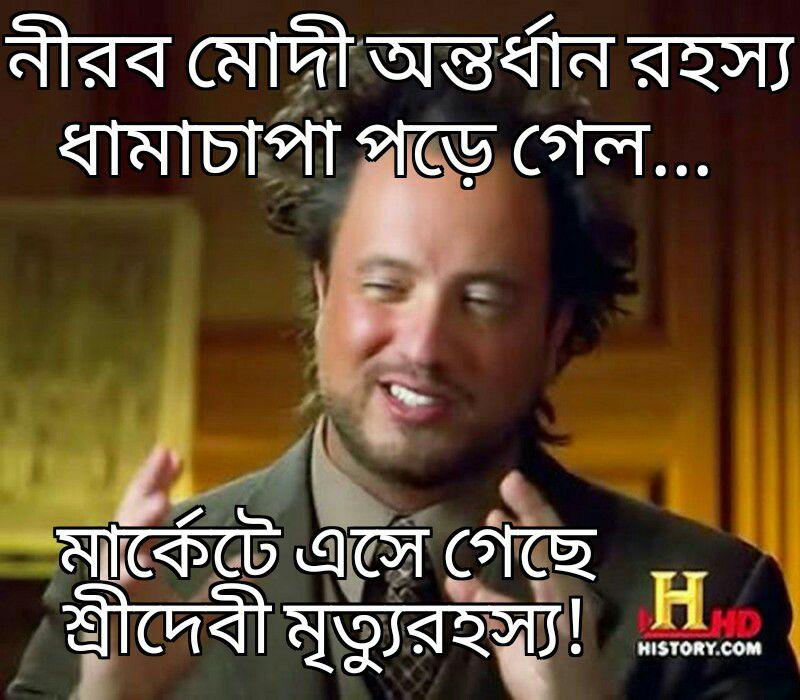
Text: নীরব মোদি অন্তর্ধান রহস্য ধামাচাপা পড়ে গেলো.. মার্কেটে এসে গেছে শ্রীদেবী মৃত্যু রহস্য।
Label: Hate
Hate category: Political
Targeted group: Organization